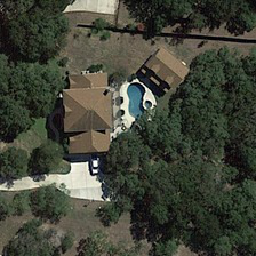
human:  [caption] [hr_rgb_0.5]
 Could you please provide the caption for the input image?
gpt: A white car stopped next to the orange house

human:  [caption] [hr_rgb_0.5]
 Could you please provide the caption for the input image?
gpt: White cars parked next to orange houses and blue ponds

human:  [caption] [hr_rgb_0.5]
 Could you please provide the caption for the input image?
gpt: A white car was parked next to the orange house with a dark blue swimming pool in the middle

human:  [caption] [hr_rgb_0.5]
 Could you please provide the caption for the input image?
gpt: A white car stopped next to the orange house, with a dark blue pool in the middle

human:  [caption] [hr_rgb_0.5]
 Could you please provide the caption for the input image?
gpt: A white car stopped next to the orange house, with a dark blue pool in the middle.